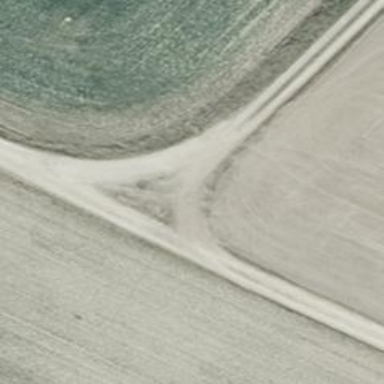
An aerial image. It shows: Sandy track road.